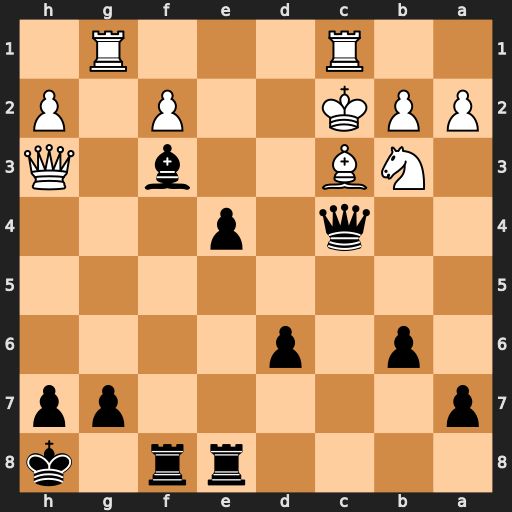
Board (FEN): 4rr1k/p5pp/1p1p4/8/2q1p3/1NB2b1Q/PPK2P1P/2R3R1
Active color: b
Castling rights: -
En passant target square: -
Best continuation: Qd3#